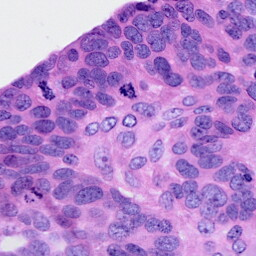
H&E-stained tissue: Ovarian